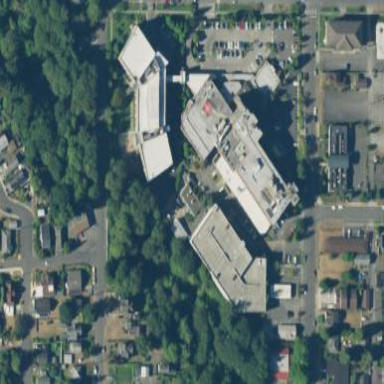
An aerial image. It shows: Hospital building.